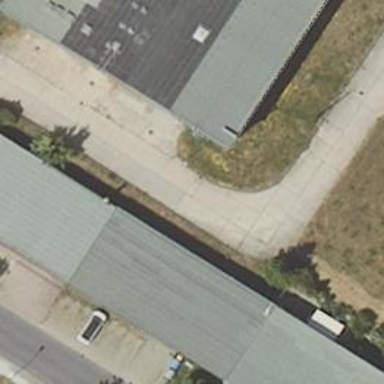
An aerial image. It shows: Commercial building.